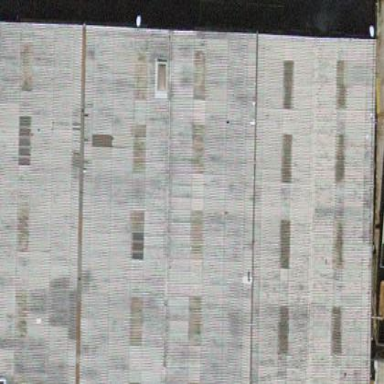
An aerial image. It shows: Gabled warehouse with silver roof and silver exterior.